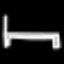
Label: bed